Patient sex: M
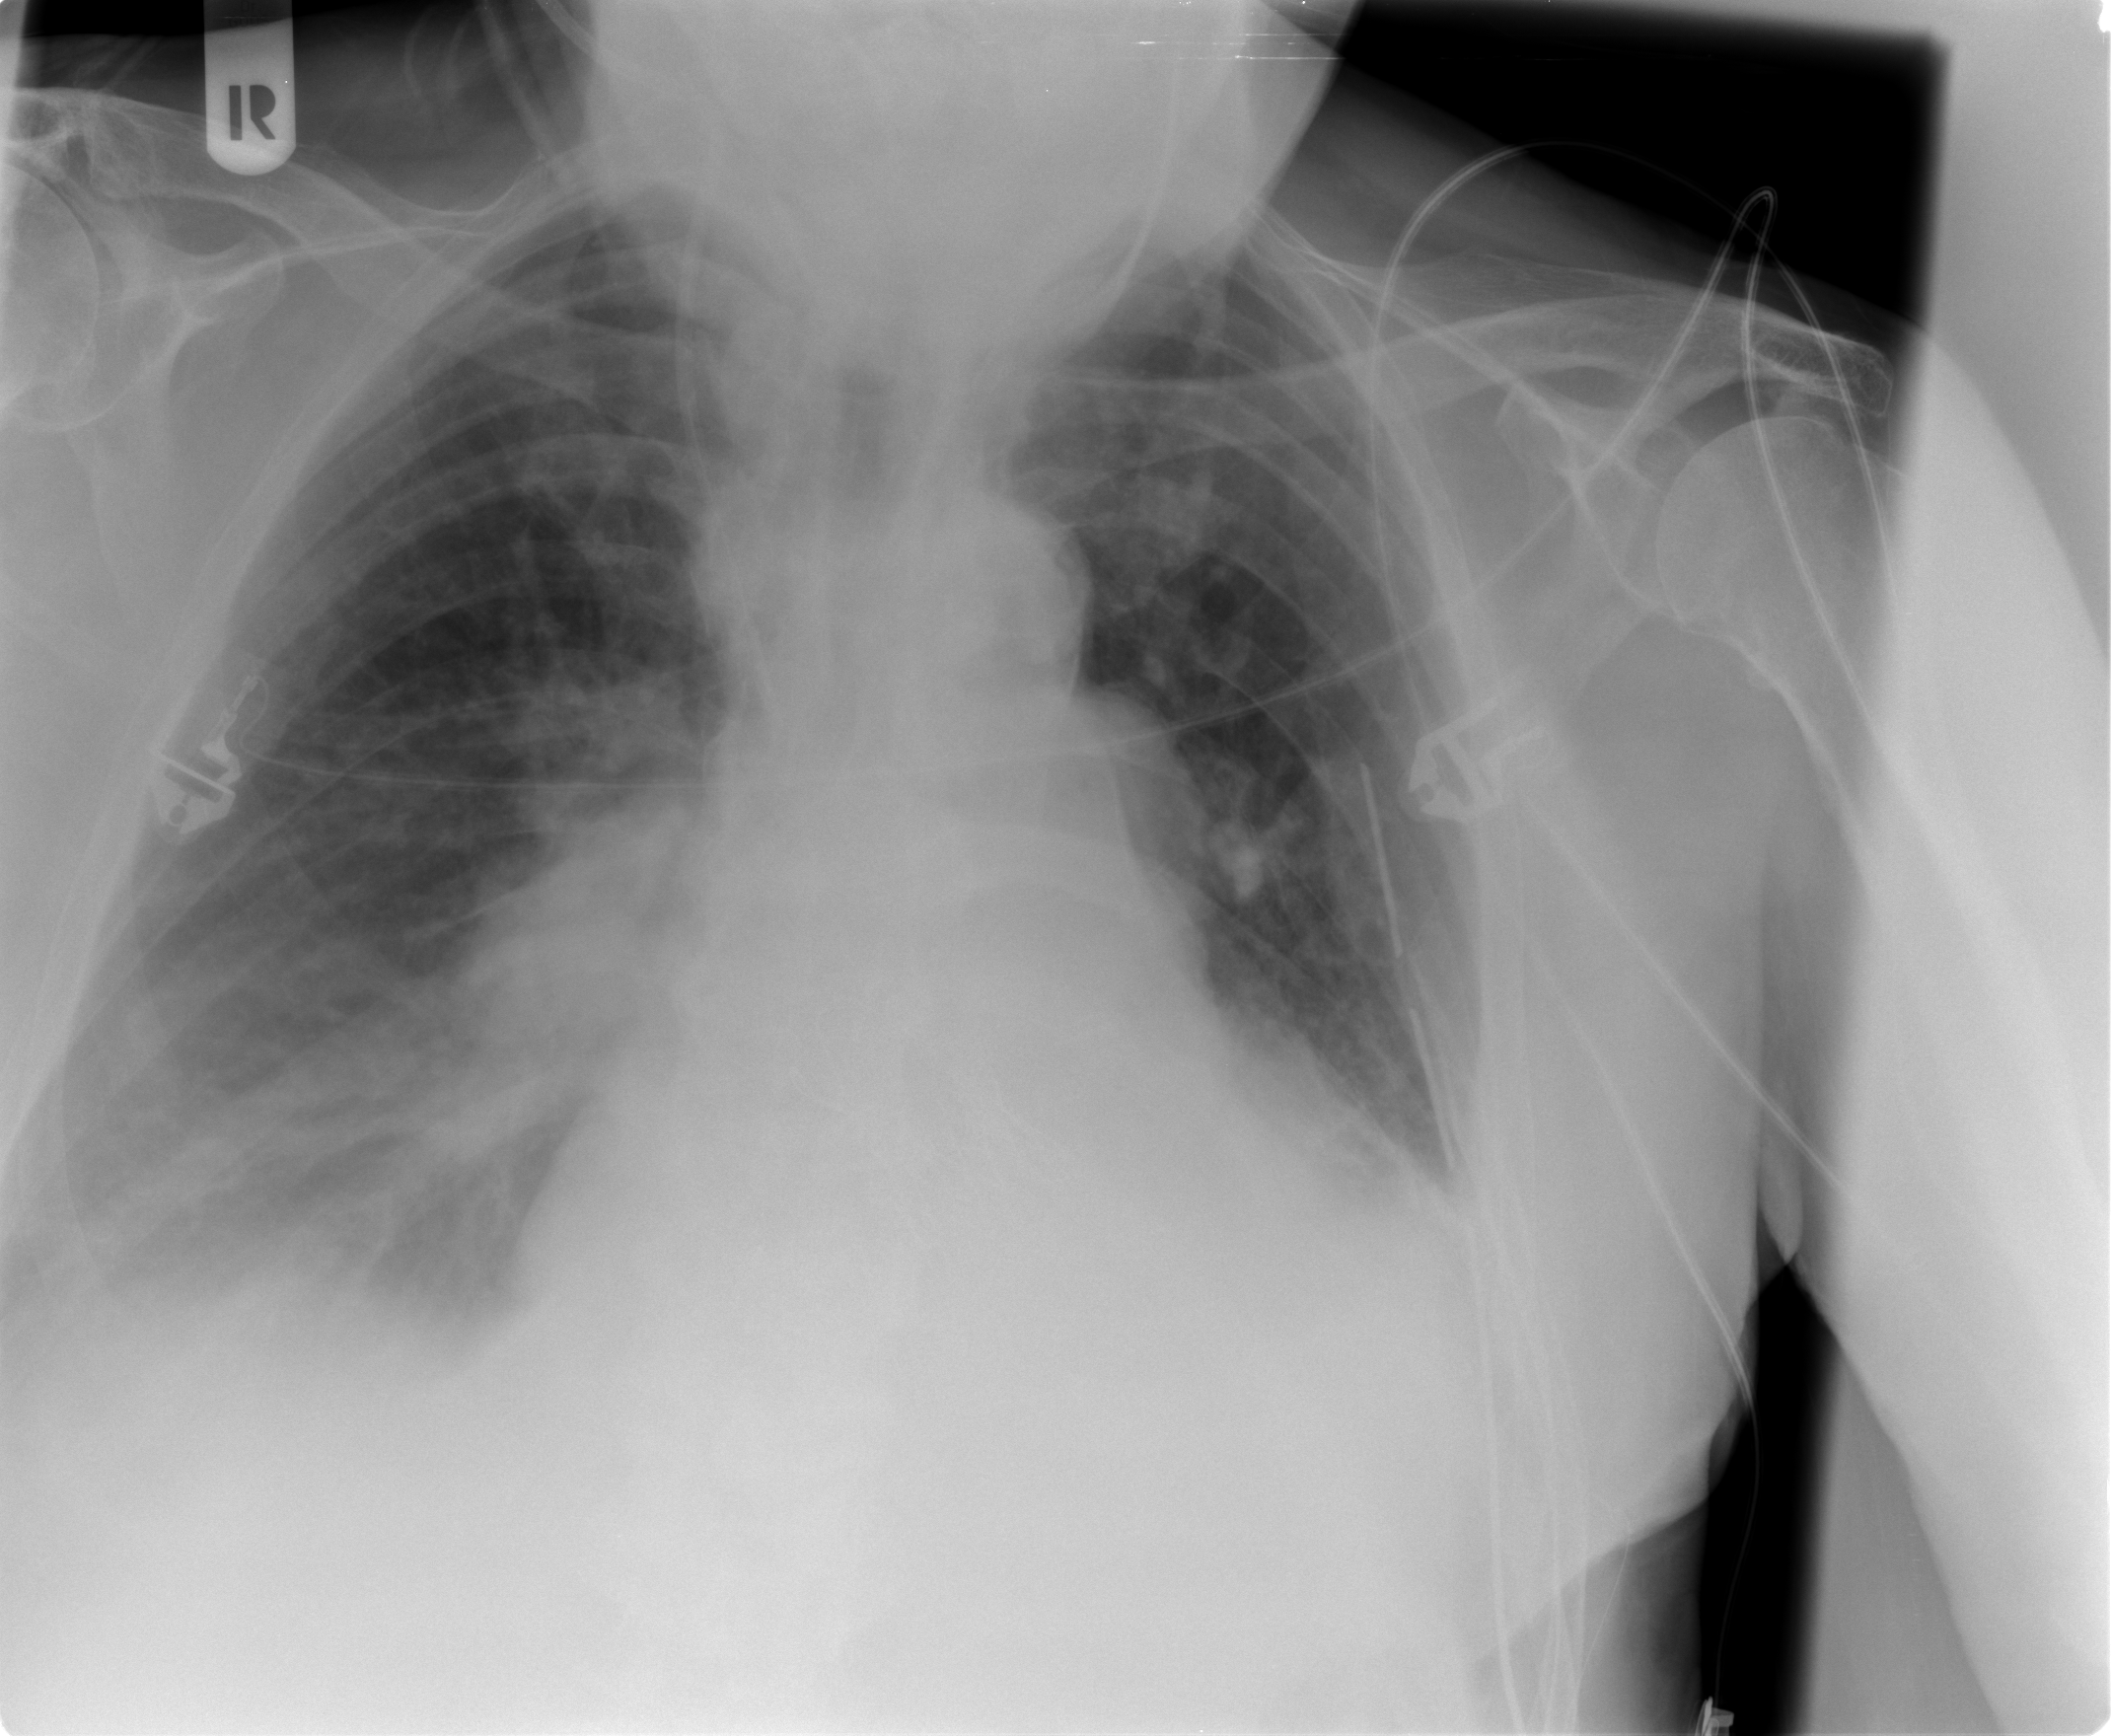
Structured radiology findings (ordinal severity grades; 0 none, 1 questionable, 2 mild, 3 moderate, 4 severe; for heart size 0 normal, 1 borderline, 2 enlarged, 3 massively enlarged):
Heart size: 2
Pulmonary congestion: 2
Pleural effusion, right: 2
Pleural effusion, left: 0
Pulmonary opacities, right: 1
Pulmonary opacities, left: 0
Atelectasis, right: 2
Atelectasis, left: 2